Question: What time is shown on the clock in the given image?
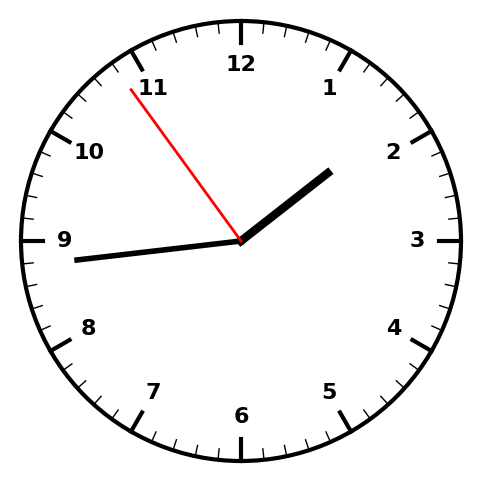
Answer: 01:43:54